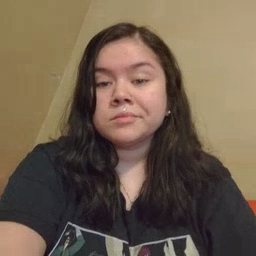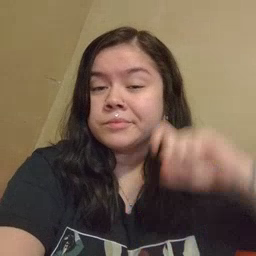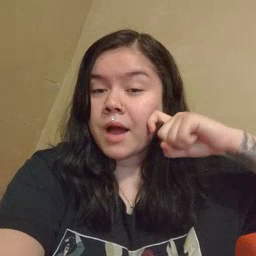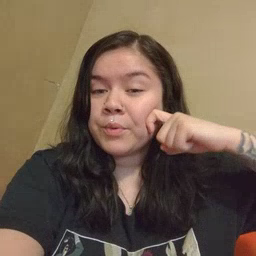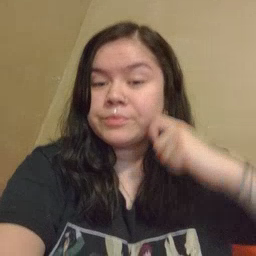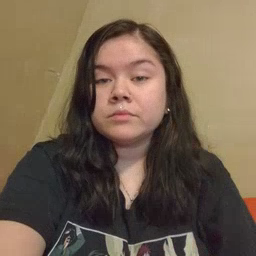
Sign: apple